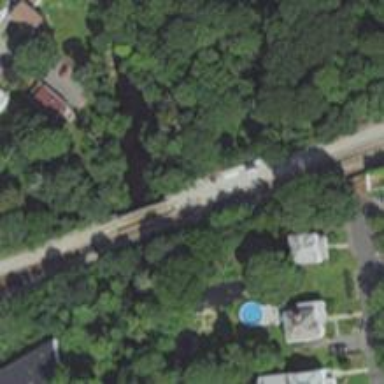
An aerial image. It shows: Disused railway bridge.